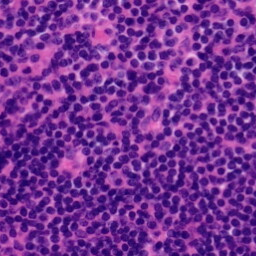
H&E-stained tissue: Tonsil